Question: This player only have 2 buttons,play/pause and fullscreen,it looks like a 'system player',so fast and simple.
I used 'UIWebView and HTML5' inside the UIView,but UIWebView is so slow and can not play without fullscreen.
If this player is a 'UIObject' or some UIView things,how can I add it?
thanks~

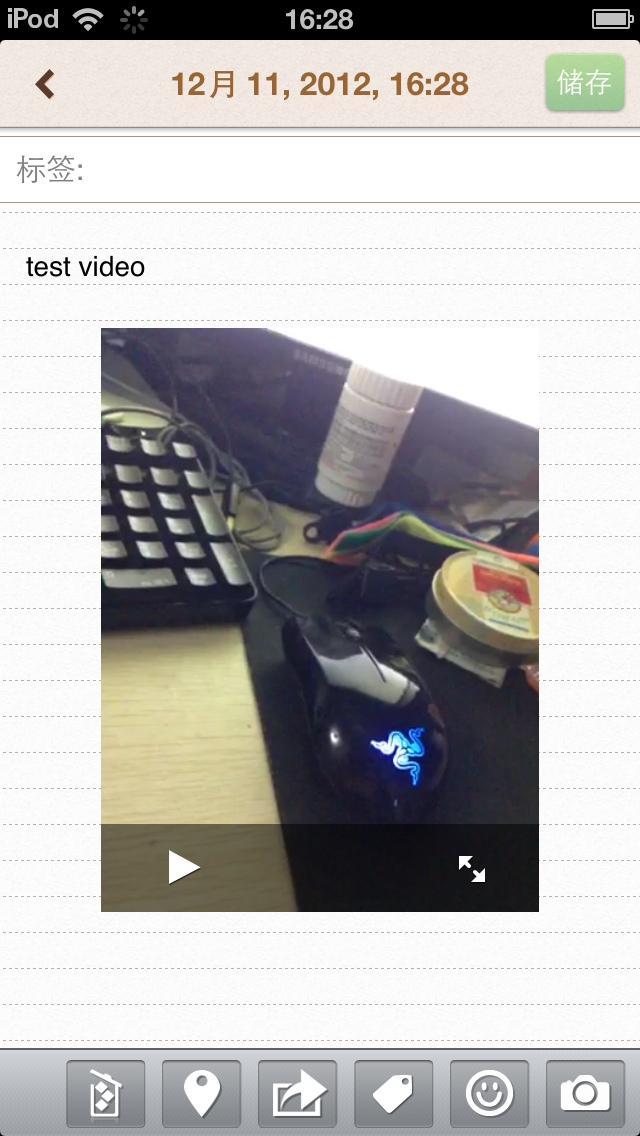
Answer: You can add a video player into your 'UIView' using 'MPMoviePlayerController'.
Here is Apple sample code which does just like this.
It can stream a video from internet as well as play a local movie file.
You can change the playback controls by changing the moviePlayer 'controlStyle' property.
You can find the sample code from the link below
<URL>